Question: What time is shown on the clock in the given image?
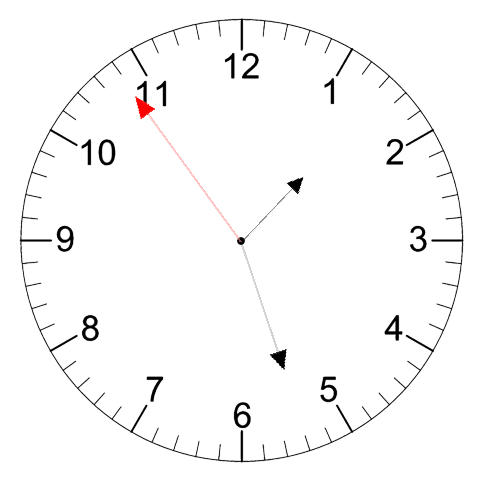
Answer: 01:26:54